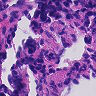
Metastatic tissue present: no